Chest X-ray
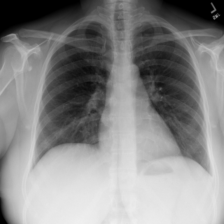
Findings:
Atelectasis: negative
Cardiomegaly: negative
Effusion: negative
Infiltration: negative
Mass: negative
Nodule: negative
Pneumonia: negative
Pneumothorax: negative
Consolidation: negative
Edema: negative
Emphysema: negative
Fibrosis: negative
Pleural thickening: negative
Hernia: negative